Brain MRI, t1w sequence, axial 2D slice.
Patient: age 30, sex M, weight 95 kg, height 1.95 m
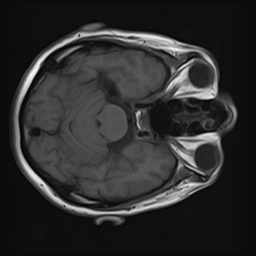